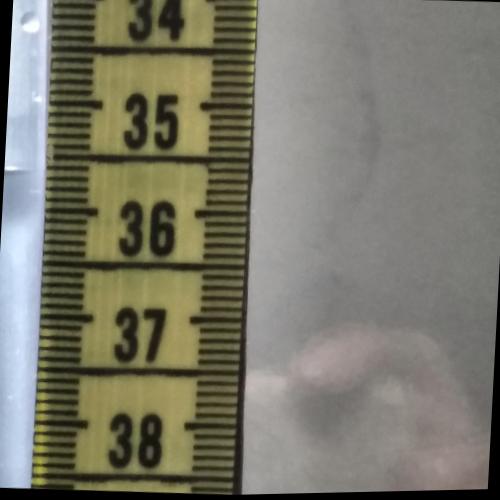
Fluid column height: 35.6 cm